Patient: sex F, age 58
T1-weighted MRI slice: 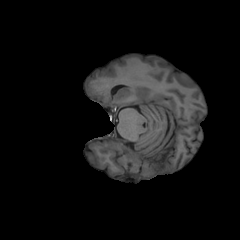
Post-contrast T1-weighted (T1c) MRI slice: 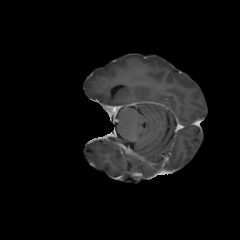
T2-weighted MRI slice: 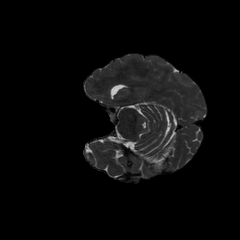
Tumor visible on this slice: yes
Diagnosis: Glioblastoma, IDH-wildtype
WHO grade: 4